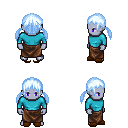
a pixel art fantasy rpg character, male body template, dark elf, purple skin, teal long-sleeve shirt, robe skirt, white cyan twin-tailed hairstyle, brown slippers, four views (front, back, left, right), 2x2 character sprite sheet, small pixel art, hard edges, no anti-aliasing